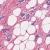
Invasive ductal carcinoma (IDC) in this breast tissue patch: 1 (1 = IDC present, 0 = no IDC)